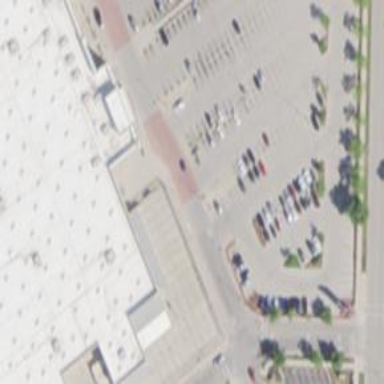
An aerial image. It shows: Garden center.